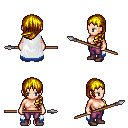
a pixel art fantasy rpg character, female body template, human, light skin, white trimmed cape, magenta pants, blonde left-swept hairstyle, maroon shoes, spear, four views (front, back, left, right), 2x2 character sprite sheet, small pixel art, hard edges, no anti-aliasing